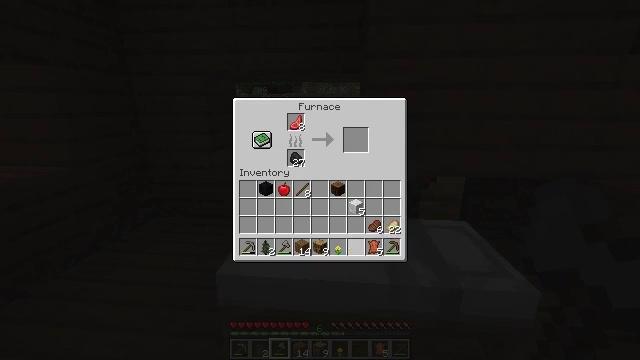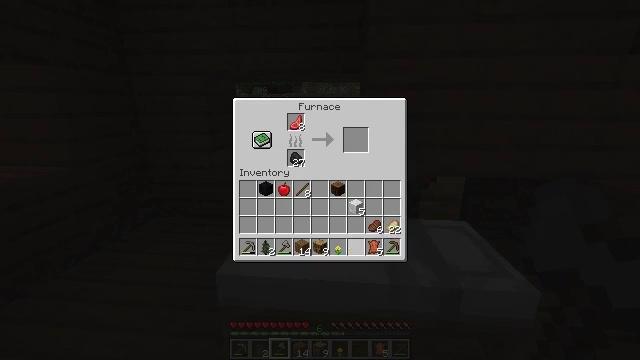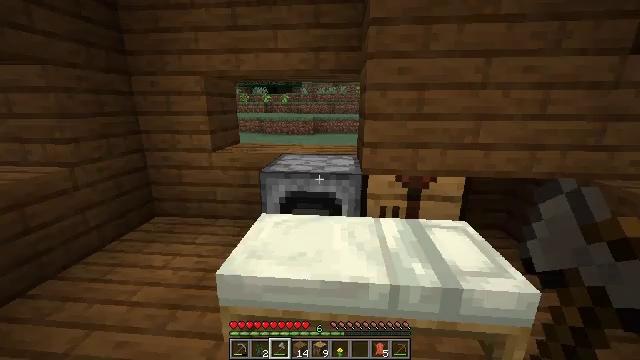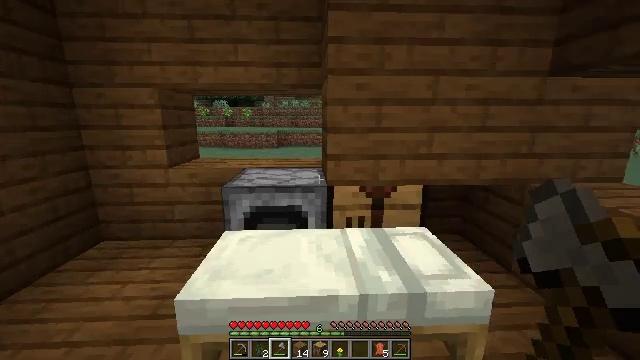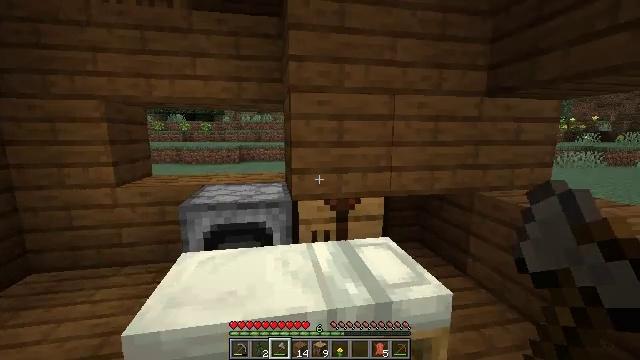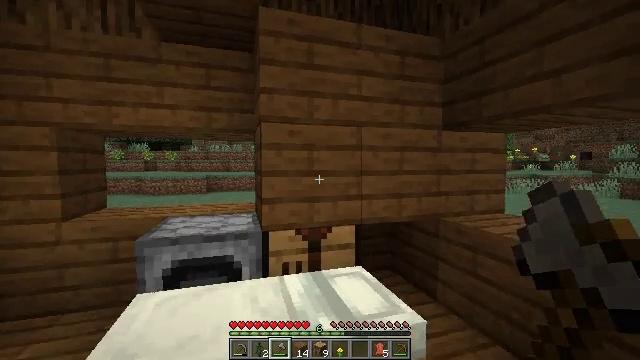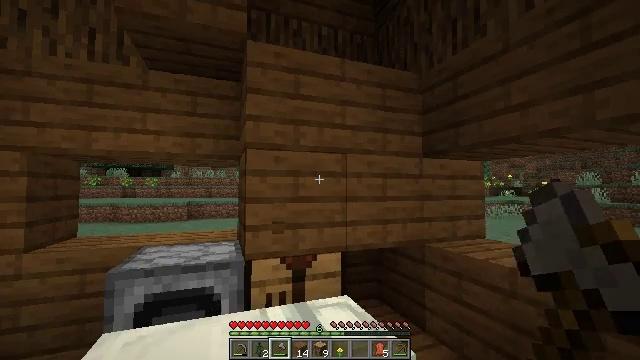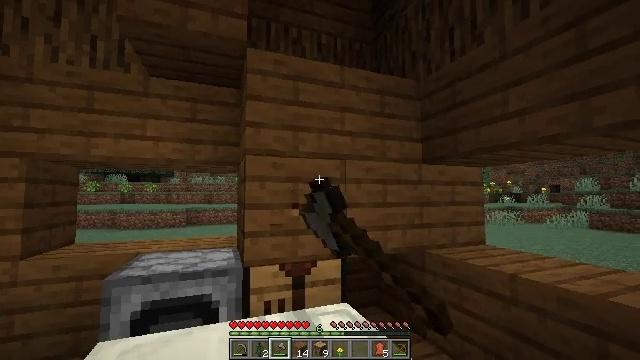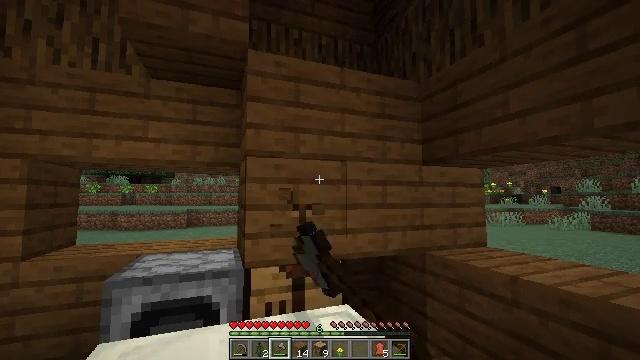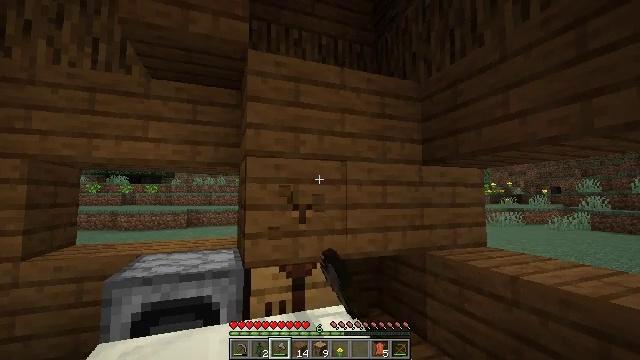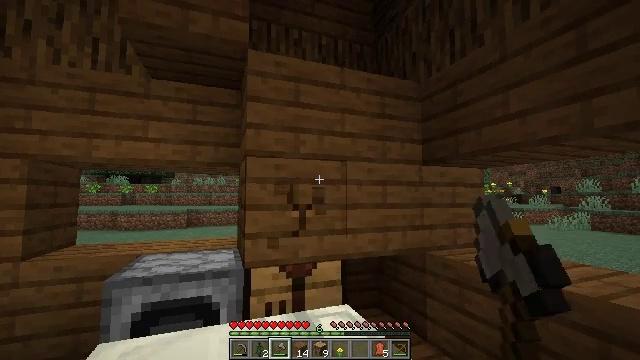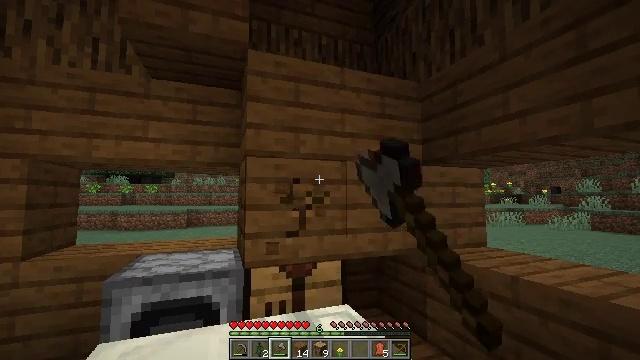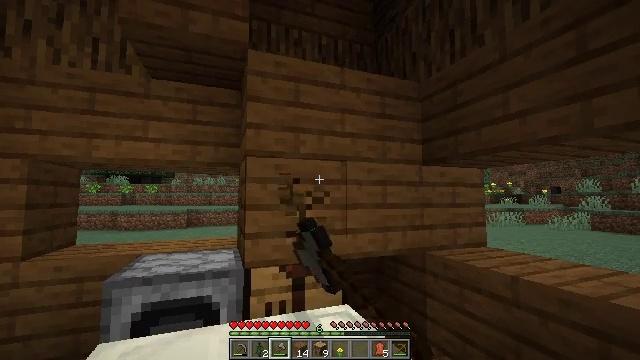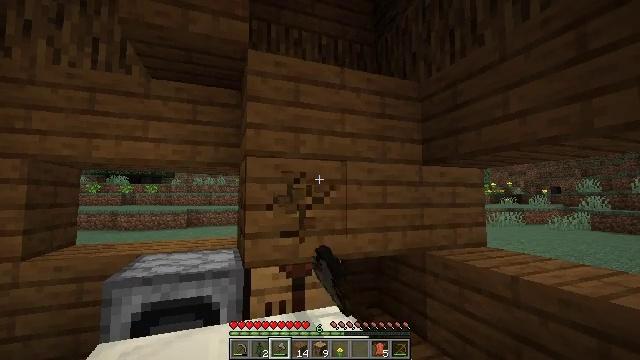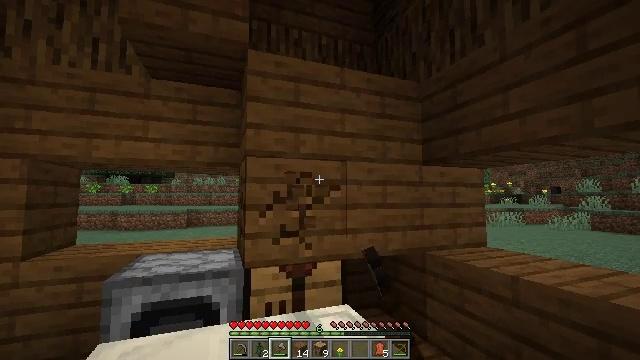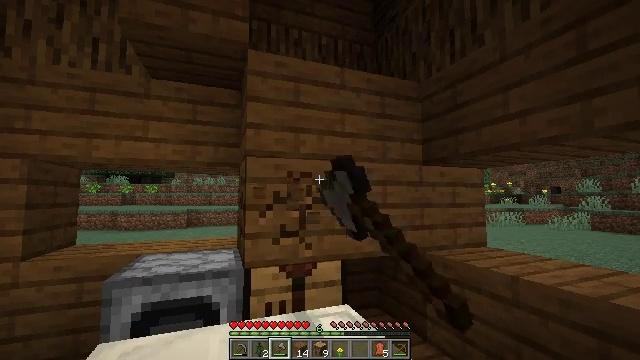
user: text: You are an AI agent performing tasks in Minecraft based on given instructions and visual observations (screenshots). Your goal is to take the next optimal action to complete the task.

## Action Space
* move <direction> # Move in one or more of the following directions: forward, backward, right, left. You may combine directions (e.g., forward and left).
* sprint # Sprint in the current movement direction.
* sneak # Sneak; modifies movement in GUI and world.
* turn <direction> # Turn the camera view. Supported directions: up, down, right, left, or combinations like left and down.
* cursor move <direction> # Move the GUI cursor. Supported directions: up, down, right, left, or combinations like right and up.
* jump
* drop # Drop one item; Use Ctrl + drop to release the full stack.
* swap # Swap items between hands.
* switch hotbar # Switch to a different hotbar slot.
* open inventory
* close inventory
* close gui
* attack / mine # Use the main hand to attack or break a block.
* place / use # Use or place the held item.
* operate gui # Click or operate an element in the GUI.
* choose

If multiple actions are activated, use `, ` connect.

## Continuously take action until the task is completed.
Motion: motion action
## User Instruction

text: Get spruce planks back into your inventory.
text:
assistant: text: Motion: no_op
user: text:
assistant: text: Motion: no_op
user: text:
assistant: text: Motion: turn right and up, close gui
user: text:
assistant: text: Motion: turn right and up
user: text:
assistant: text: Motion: turn right and up
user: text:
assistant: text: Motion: turn right and up, attack / mine
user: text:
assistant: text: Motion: turn up, attack / mine
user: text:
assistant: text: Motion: attack / mine
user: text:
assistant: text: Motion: attack / mine
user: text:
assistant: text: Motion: attack / mine
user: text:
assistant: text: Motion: attack / mine
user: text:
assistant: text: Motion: attack / mine
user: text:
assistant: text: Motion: attack / mine
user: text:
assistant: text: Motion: attack / mine
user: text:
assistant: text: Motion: attack / mine
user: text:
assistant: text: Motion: attack / mine
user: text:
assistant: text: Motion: attack / mine
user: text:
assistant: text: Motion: attack / mine
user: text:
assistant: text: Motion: attack / mine
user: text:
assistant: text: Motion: attack / mine
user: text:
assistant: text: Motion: attack / mine
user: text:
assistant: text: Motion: attack / mine
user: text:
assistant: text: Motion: attack / mine
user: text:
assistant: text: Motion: attack / mine
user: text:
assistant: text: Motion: attack / mine
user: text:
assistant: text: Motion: attack / mine
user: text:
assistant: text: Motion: move forward, turn up, attack / mine
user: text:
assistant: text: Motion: move forward, turn left and up, attack / mine
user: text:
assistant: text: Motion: move forward, attack / mine
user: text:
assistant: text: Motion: attack / mine